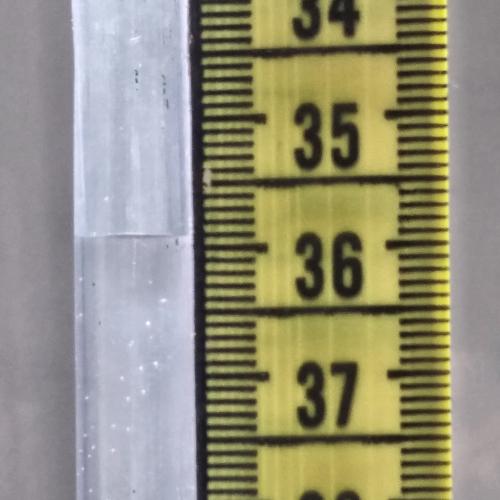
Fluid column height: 35.9 cm